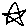
Label: star